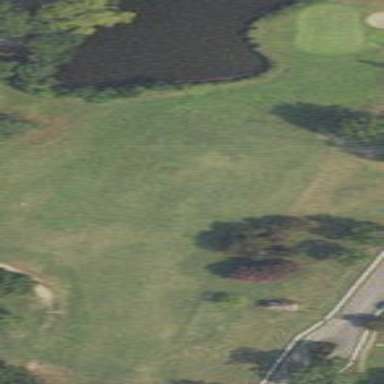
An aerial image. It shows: Grassy area designated as golf fairway.